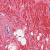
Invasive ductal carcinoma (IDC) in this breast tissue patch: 0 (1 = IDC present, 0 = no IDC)